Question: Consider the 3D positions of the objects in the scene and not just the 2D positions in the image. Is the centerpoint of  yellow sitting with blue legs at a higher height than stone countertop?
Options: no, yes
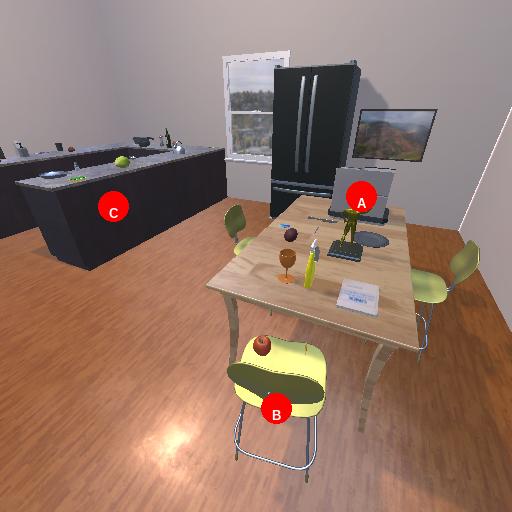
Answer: no